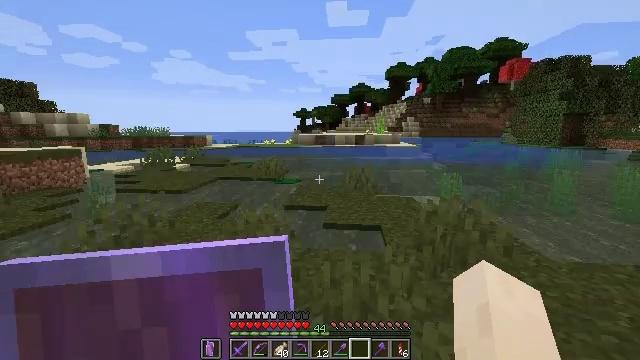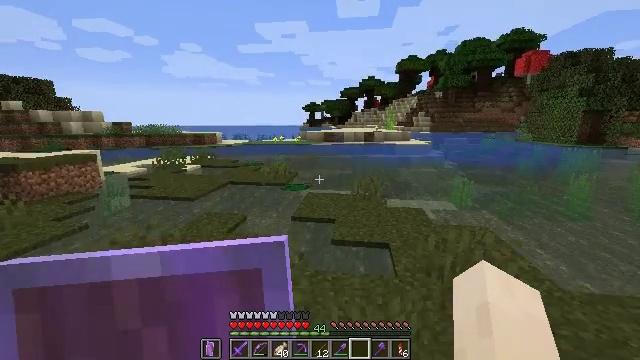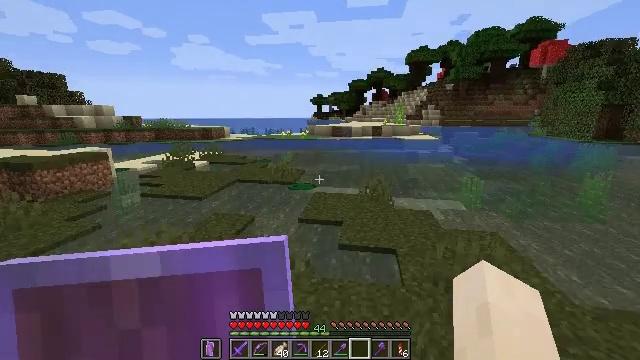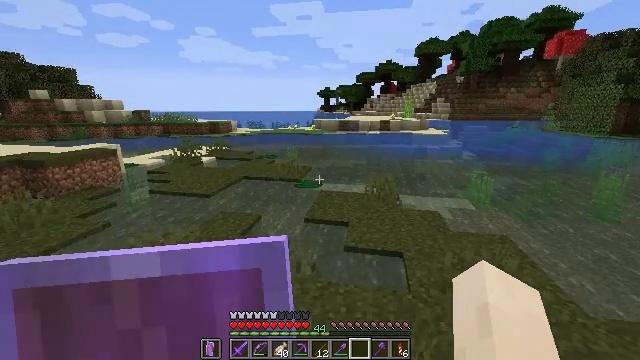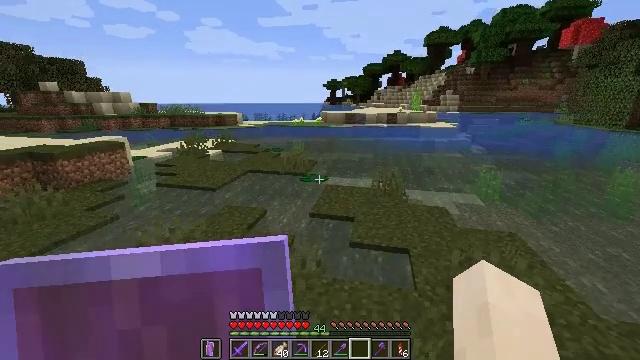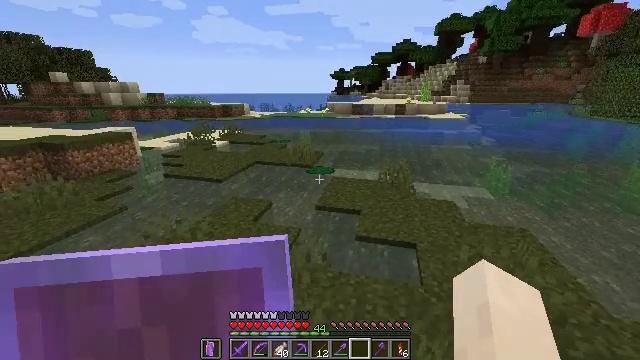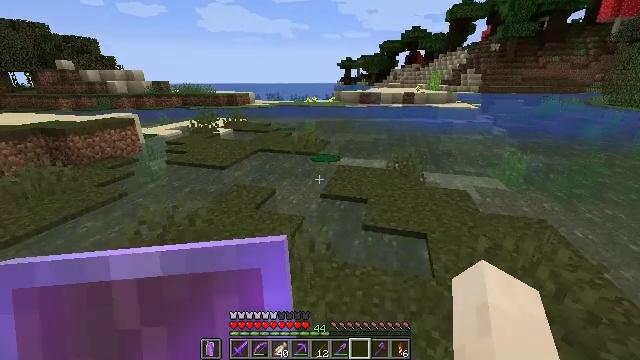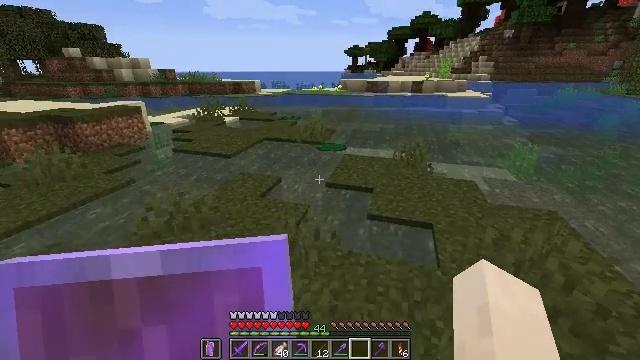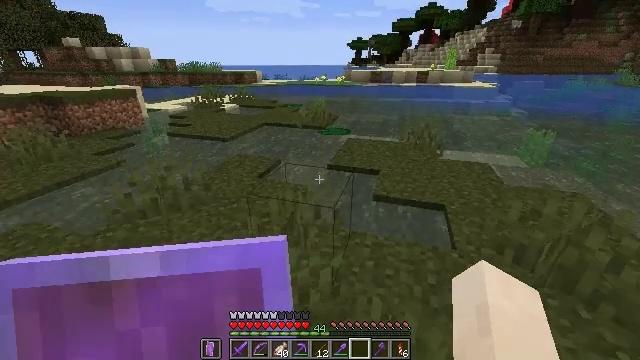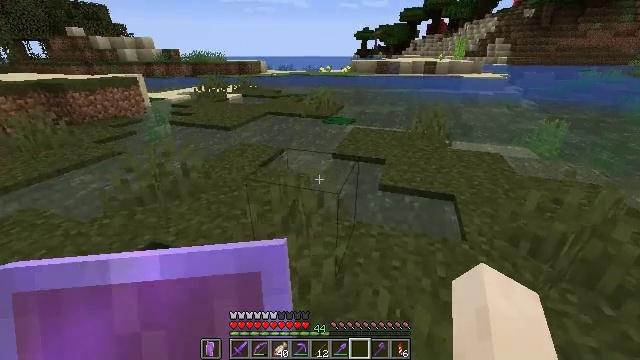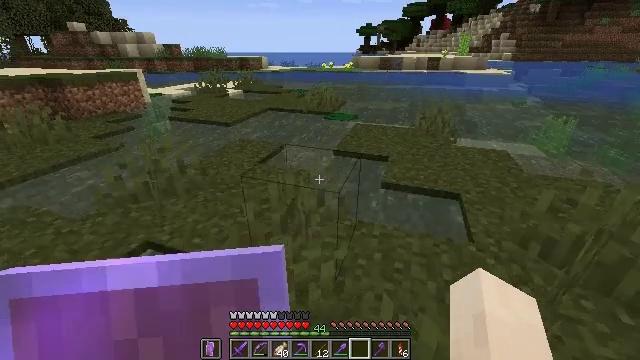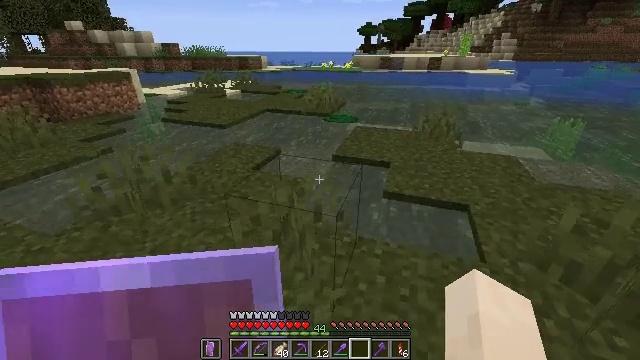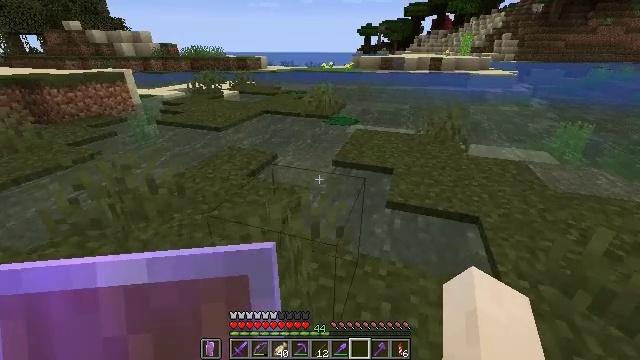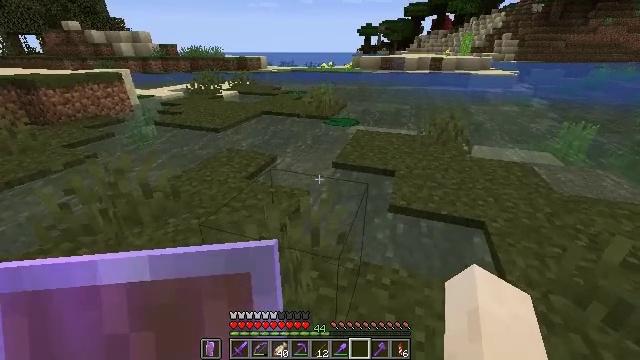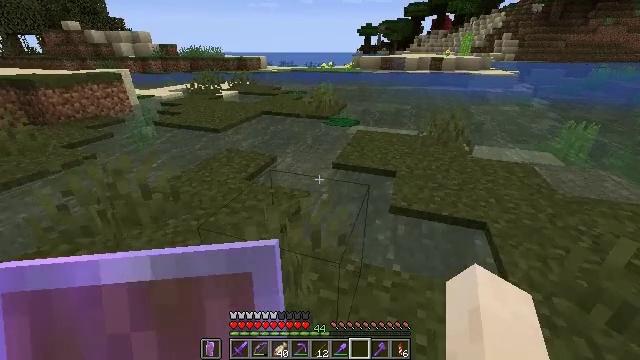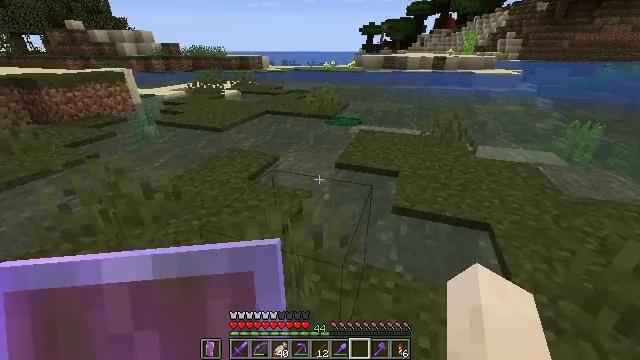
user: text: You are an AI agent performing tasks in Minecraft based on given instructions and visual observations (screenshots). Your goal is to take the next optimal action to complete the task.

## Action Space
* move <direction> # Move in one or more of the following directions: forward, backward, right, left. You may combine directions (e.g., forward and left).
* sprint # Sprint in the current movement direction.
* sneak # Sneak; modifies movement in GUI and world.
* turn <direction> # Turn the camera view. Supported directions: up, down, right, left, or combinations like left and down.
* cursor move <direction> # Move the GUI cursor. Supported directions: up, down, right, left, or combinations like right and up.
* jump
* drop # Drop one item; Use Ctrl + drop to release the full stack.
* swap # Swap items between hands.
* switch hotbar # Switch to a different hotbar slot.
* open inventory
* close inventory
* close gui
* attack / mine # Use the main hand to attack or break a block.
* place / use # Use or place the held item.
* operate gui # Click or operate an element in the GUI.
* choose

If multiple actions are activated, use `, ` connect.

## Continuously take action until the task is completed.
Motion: motion action
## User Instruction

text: Gather clay blocks.
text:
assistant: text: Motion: move forward, turn left and down, jump
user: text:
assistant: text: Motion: move forward, turn left and down, jump
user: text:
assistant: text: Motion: move forward, turn left and down, jump
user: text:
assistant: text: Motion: move forward, turn left and down
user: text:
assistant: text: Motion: move forward, turn left and down
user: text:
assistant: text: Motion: move forward, turn left and down
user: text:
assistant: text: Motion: move forward, turn left and down
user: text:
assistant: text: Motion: move forward, turn down
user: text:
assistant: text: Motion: move forward, turn left and down
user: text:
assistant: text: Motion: move forward
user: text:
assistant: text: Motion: move forward
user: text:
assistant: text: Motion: no_op
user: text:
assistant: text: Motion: no_op
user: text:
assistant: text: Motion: no_op
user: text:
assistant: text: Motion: no_op
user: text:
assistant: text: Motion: move forward, turn left
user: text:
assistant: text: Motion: move forward, turn left
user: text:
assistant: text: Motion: move forward, turn left
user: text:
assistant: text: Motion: move forward
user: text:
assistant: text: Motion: move forward, turn left and down
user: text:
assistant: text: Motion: turn down
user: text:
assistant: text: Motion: no_op
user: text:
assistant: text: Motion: no_op
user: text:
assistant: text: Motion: no_op
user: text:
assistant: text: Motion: move forward
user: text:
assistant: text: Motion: move forward
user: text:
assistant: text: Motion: move forward, turn left and up
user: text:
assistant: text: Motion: move forward, turn left and up
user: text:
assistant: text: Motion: move forward, turn left and up
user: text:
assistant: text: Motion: move forward